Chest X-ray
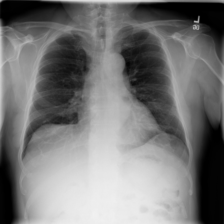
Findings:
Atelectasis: negative
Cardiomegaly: negative
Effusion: negative
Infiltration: positive
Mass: negative
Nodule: negative
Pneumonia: negative
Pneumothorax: negative
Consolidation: negative
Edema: negative
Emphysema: negative
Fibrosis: negative
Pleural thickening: negative
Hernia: negative